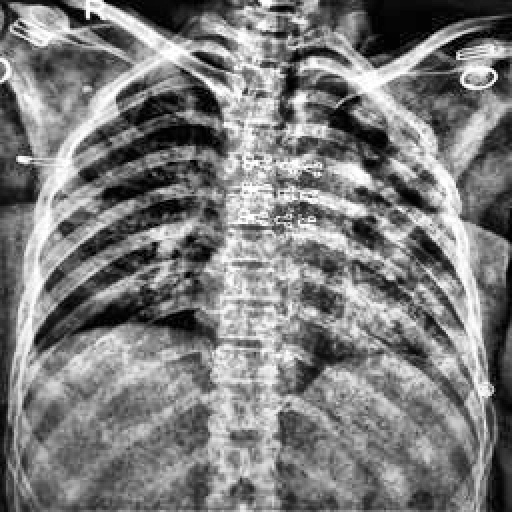
Finding: TUBERCULOSIS